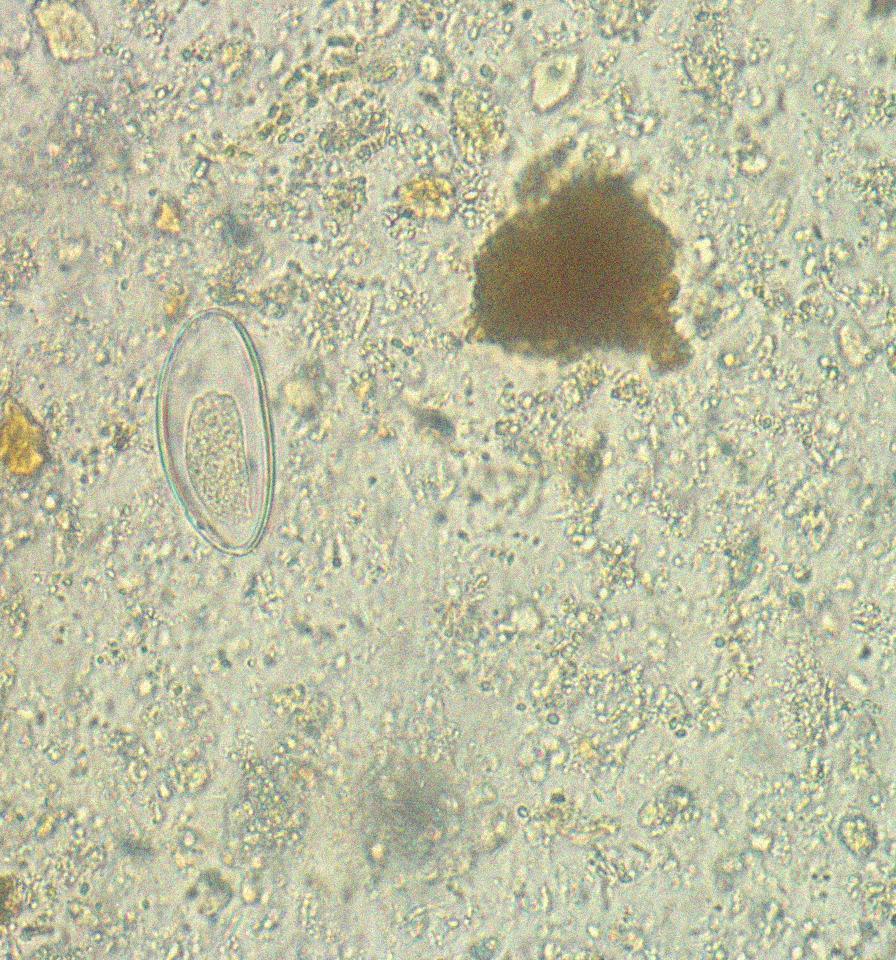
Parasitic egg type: Enterobius vermicularis